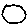
Label: circle